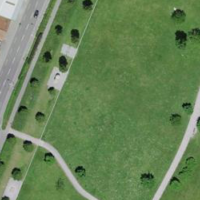
EUNIS habitat code: 53
Species observed at this site:
Corvus corone
Turdus merula
Euonymus europaeus
Parus major
Streptopelia decaocto
Phoenicurus ochruros
Passer domesticus
Columba palumbus